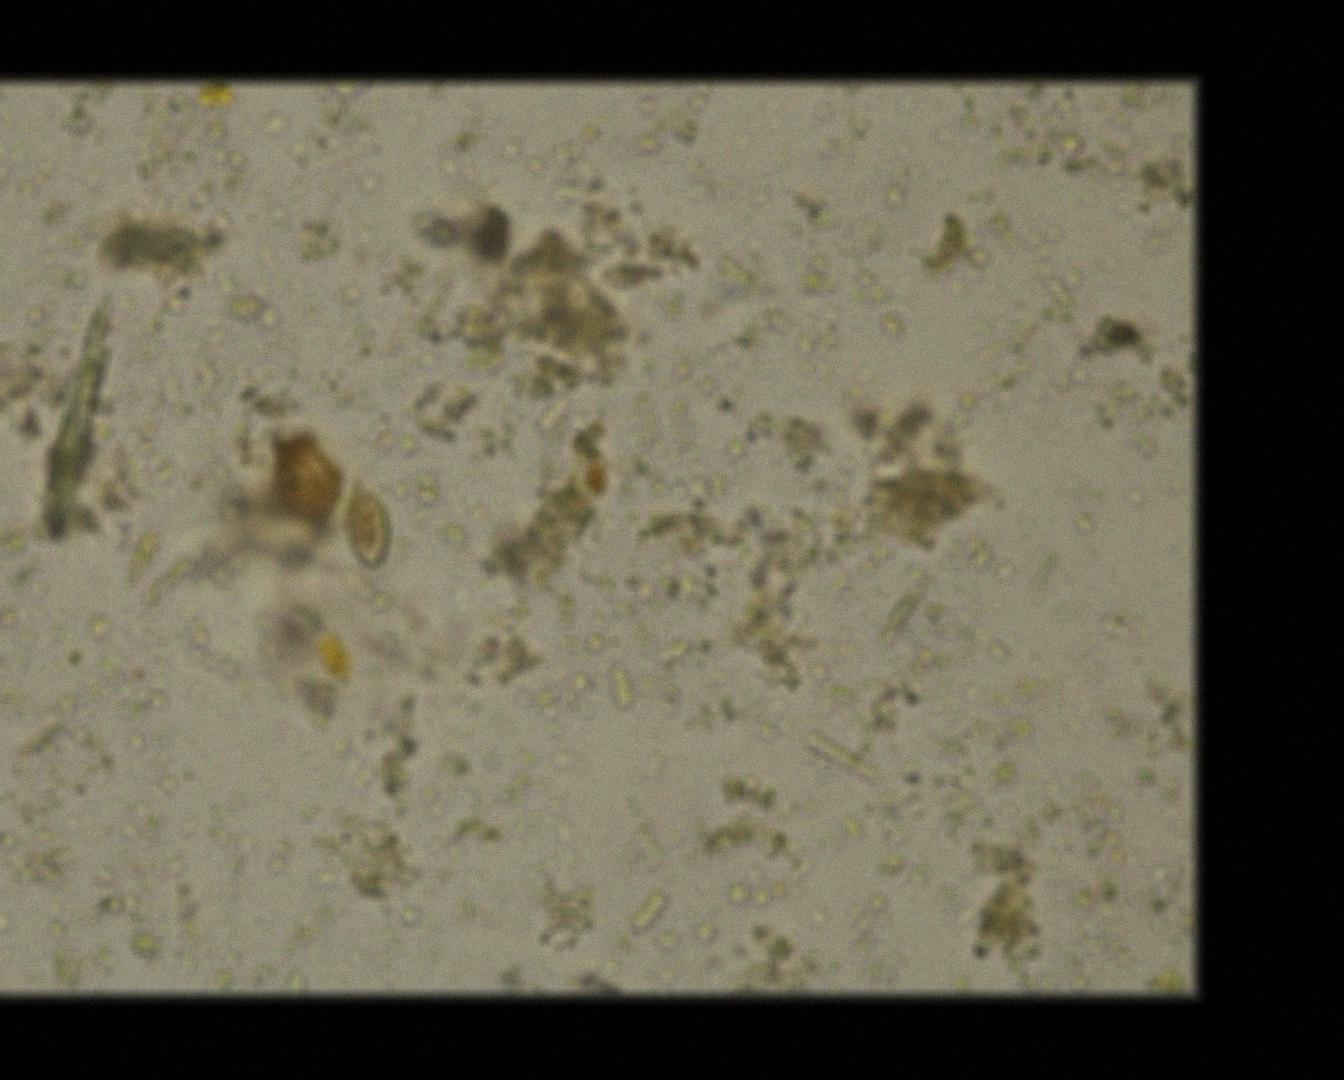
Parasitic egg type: Opisthorchis viverrine